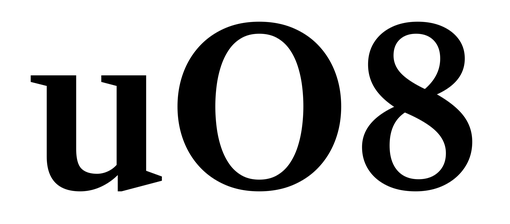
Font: LibreCaslonText_SemiBold